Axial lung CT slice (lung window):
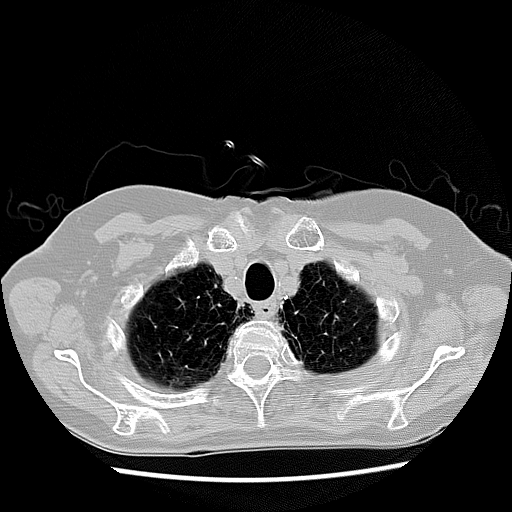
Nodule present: no